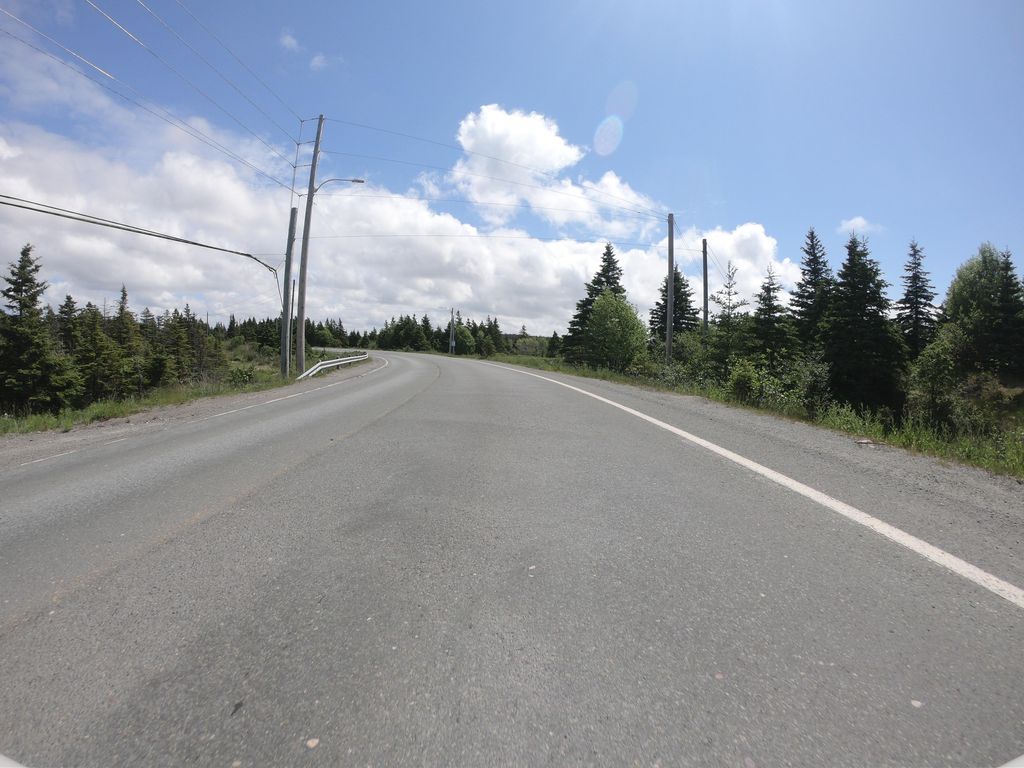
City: st_johns